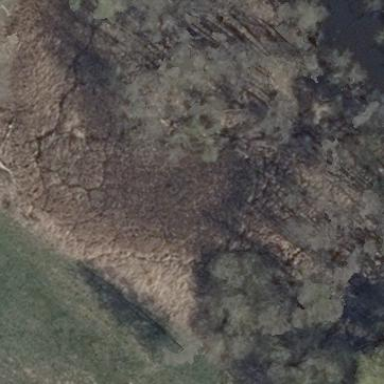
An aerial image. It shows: Wetland area dominated by reedbeds.